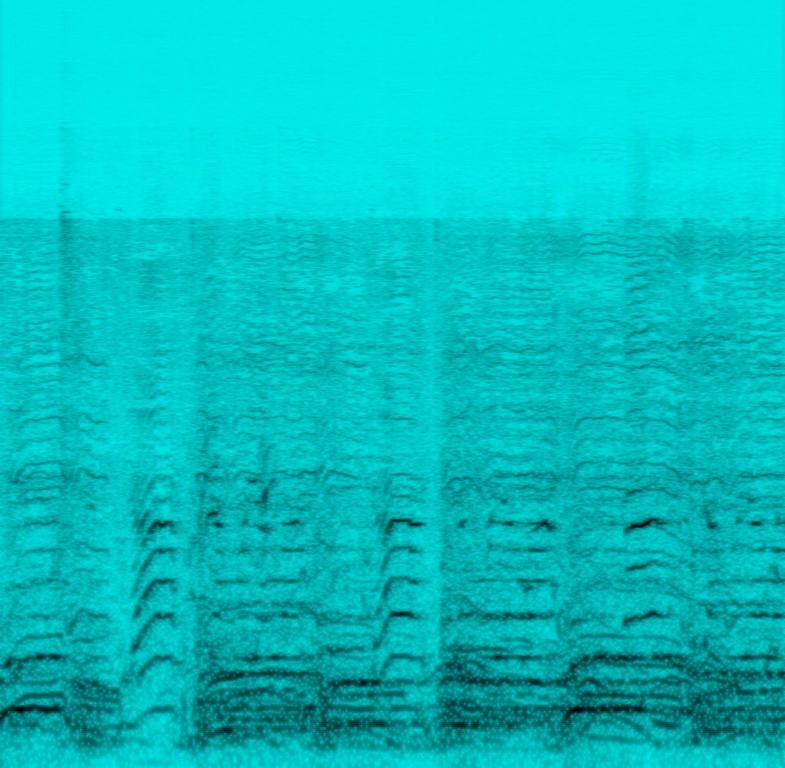
This is a Christian gospel piece. A male vocalist who is probably a preacher is chanting as the lead while a church choir sings melodically. The piece is being sung in an African language. The atmosphere is peaceful and hopeful. This piece could be used in religious social media content.